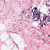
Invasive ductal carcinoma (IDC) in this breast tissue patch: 0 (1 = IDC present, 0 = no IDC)